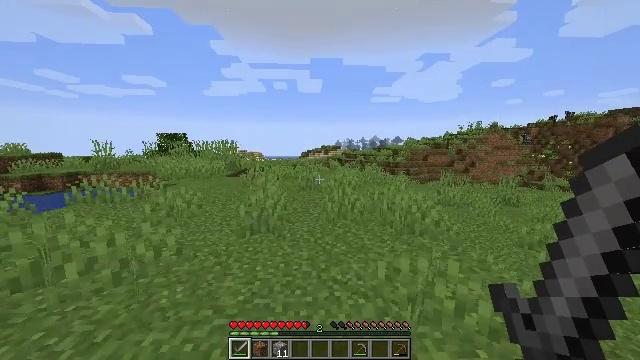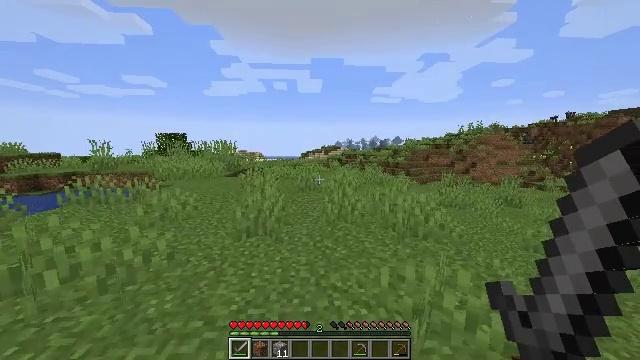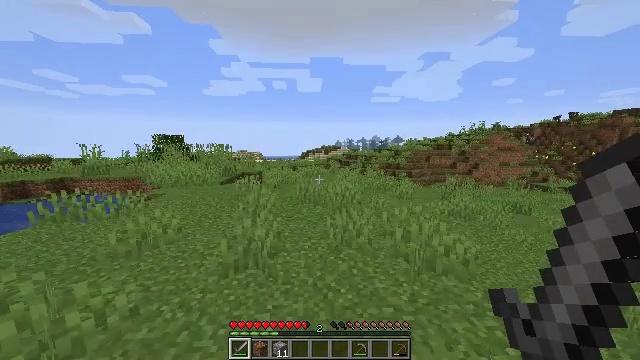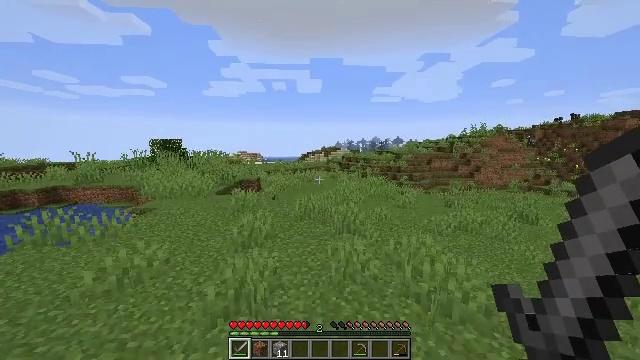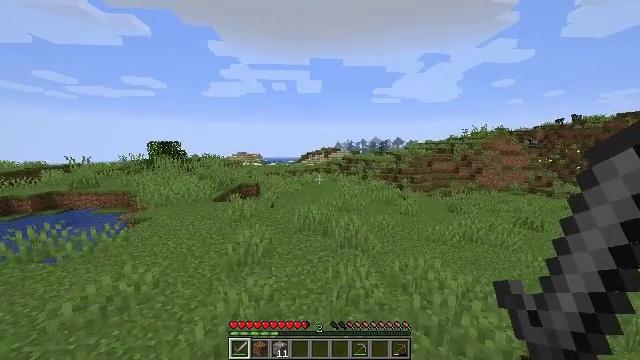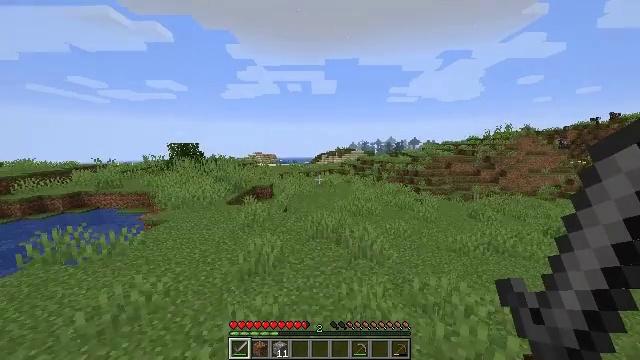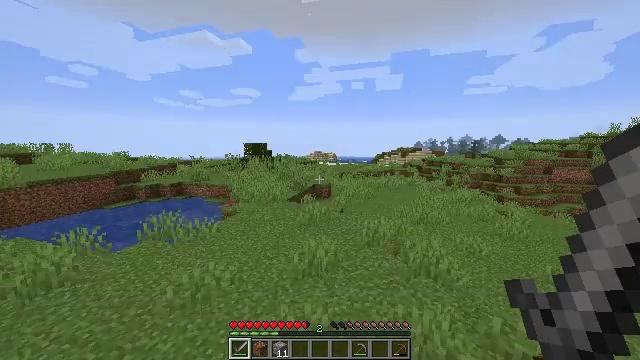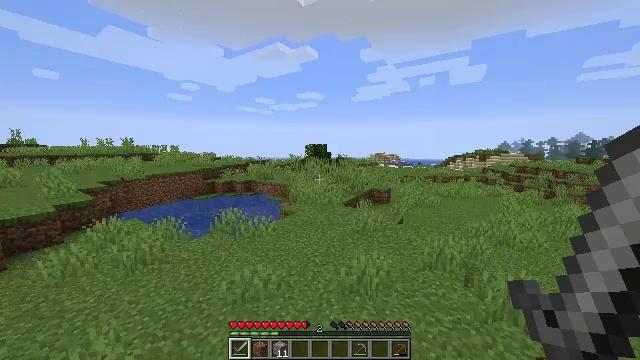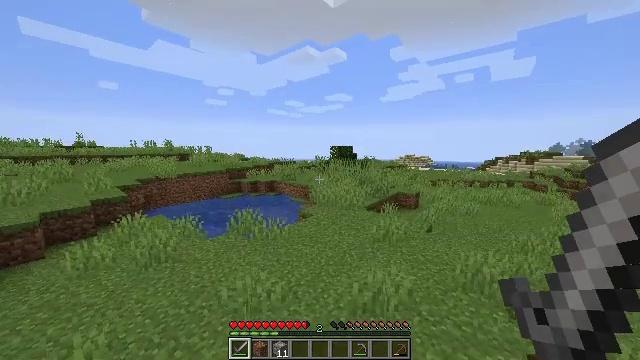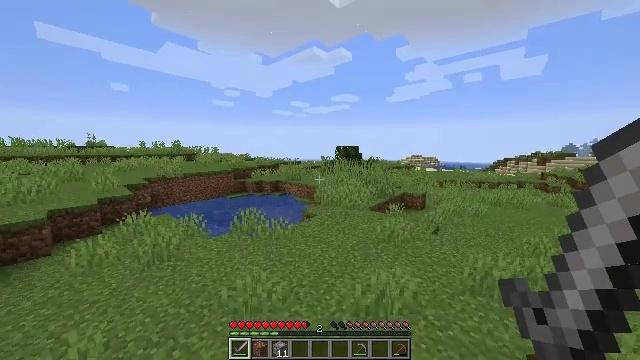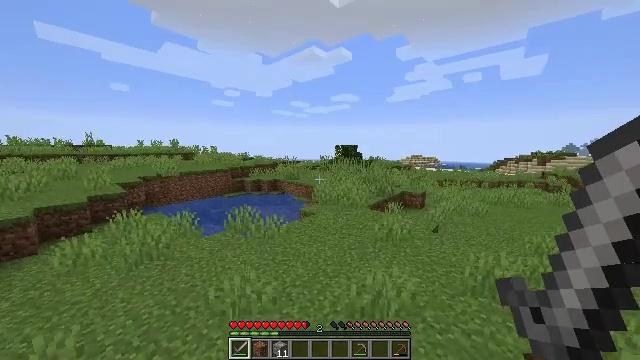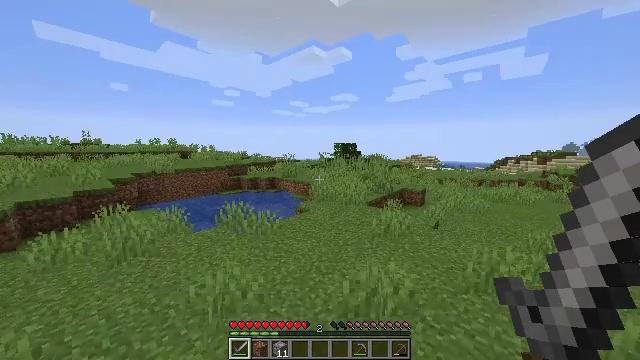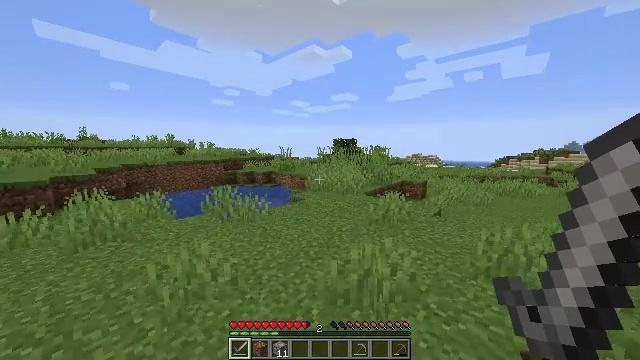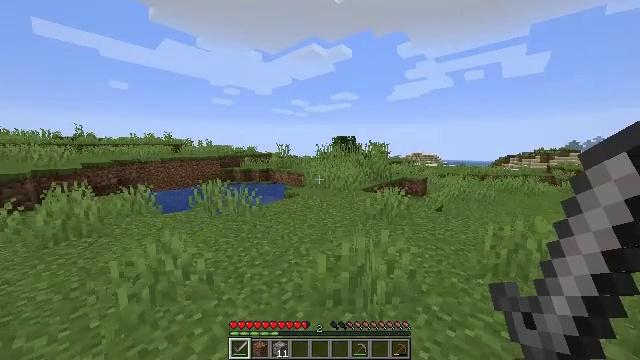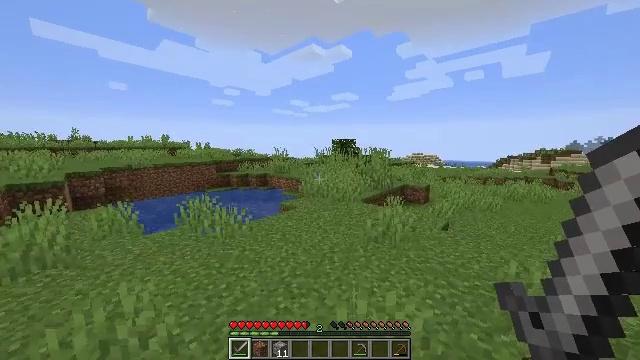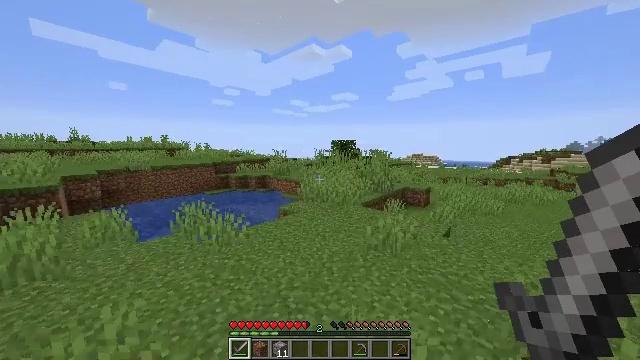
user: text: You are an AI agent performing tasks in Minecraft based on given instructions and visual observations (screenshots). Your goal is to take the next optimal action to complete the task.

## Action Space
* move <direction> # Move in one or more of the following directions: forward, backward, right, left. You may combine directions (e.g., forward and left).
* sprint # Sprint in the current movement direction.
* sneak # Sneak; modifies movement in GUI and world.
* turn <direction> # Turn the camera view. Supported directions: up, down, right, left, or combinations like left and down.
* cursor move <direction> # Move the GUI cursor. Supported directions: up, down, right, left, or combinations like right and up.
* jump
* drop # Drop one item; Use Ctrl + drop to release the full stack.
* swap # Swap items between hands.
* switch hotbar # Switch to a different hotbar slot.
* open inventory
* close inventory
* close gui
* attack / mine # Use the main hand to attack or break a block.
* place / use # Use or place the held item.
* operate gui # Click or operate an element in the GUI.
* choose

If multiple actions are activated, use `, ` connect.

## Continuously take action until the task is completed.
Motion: motion action
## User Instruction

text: Break the white bed to relocate it.
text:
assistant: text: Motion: move forward
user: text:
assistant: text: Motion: move forward, jump
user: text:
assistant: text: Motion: move forward, jump
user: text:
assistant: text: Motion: move forward, jump
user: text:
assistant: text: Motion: move forward, turn left, jump
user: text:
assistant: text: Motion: move forward, turn left, jump
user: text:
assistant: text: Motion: move forward, turn left, jump
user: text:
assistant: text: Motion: move forward, turn left, jump
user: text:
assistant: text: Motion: move forward, turn left, jump
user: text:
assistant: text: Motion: move forward, jump
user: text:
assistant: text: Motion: move forward, jump
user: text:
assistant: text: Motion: move forward, jump
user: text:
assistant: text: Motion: move forward, jump
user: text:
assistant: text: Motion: move forward, jump
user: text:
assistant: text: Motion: move forward, jump
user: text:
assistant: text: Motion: move forward, jump
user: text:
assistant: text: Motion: move forward, jump
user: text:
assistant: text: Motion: move forward, jump
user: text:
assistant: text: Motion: move forward, jump
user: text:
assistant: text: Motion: move forward, jump
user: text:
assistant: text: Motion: move forward, turn right, jump
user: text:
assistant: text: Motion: move forward, turn right, jump
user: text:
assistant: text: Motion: move forward, jump
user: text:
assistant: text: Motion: move forward, jump
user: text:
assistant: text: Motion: move forward, jump
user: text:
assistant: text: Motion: move forward, jump
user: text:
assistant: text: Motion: move forward, jump
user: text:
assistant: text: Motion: move forward, jump
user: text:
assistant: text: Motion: move forward, jump
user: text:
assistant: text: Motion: move forward, jump